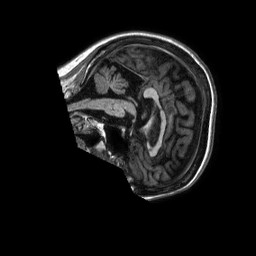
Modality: T1w
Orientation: sagittal
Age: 63
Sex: female
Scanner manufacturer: philips
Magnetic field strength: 1.5 T
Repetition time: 0.00823 s
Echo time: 0.003777 s